Field crop: maize
Growth stage: 2
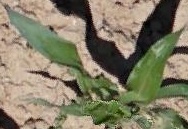
Species: maize